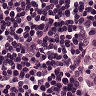
Metastatic tissue present: no